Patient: sex F, age 48
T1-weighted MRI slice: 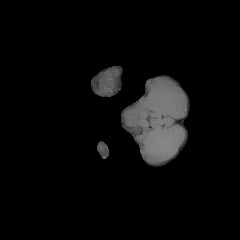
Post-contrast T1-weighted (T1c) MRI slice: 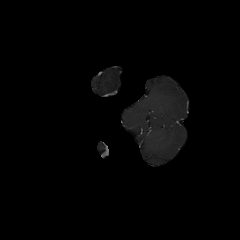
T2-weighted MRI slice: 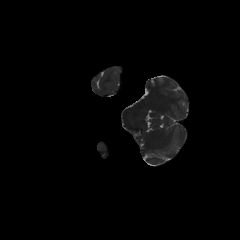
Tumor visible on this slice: no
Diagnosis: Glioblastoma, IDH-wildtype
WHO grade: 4